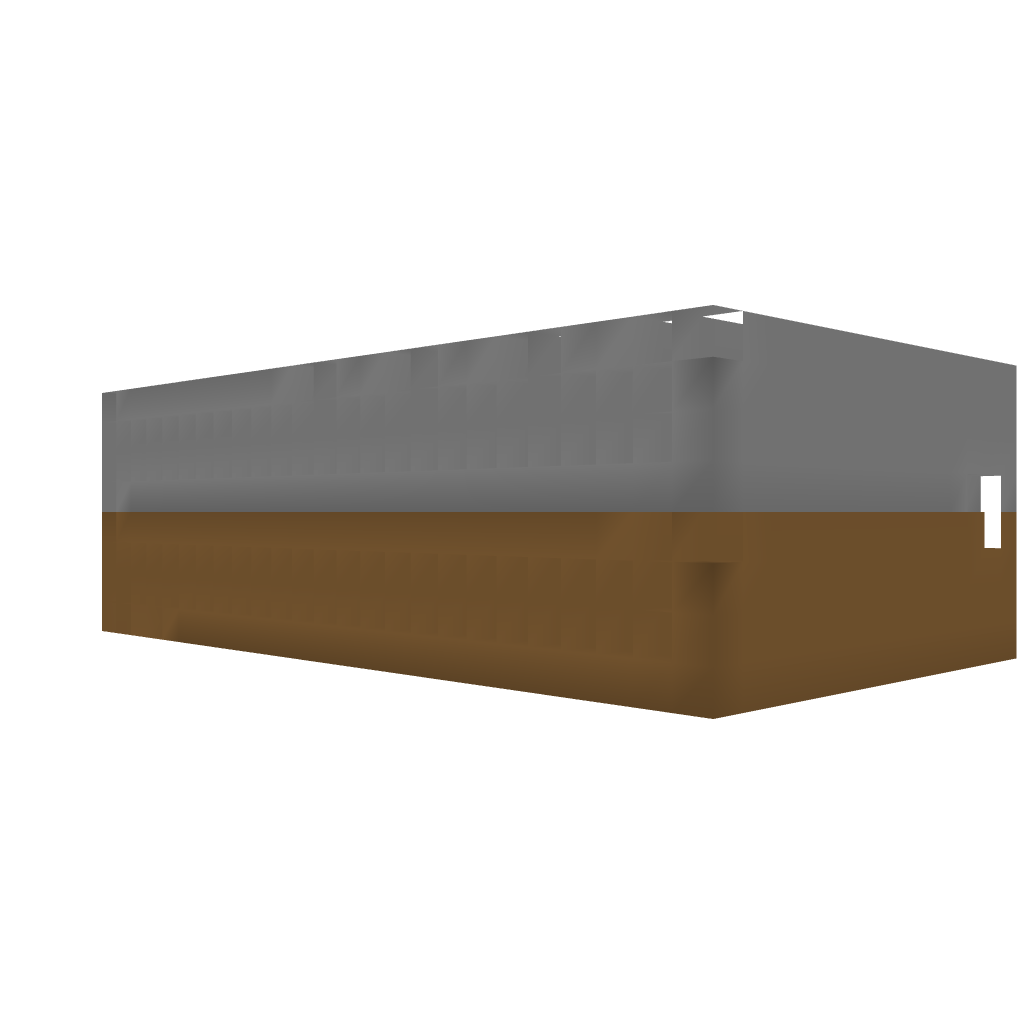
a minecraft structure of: nothing trash a lot of earth blocked